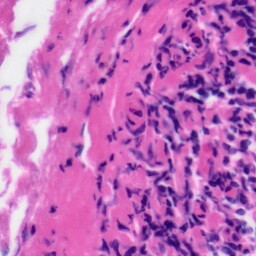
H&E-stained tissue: Tonsil